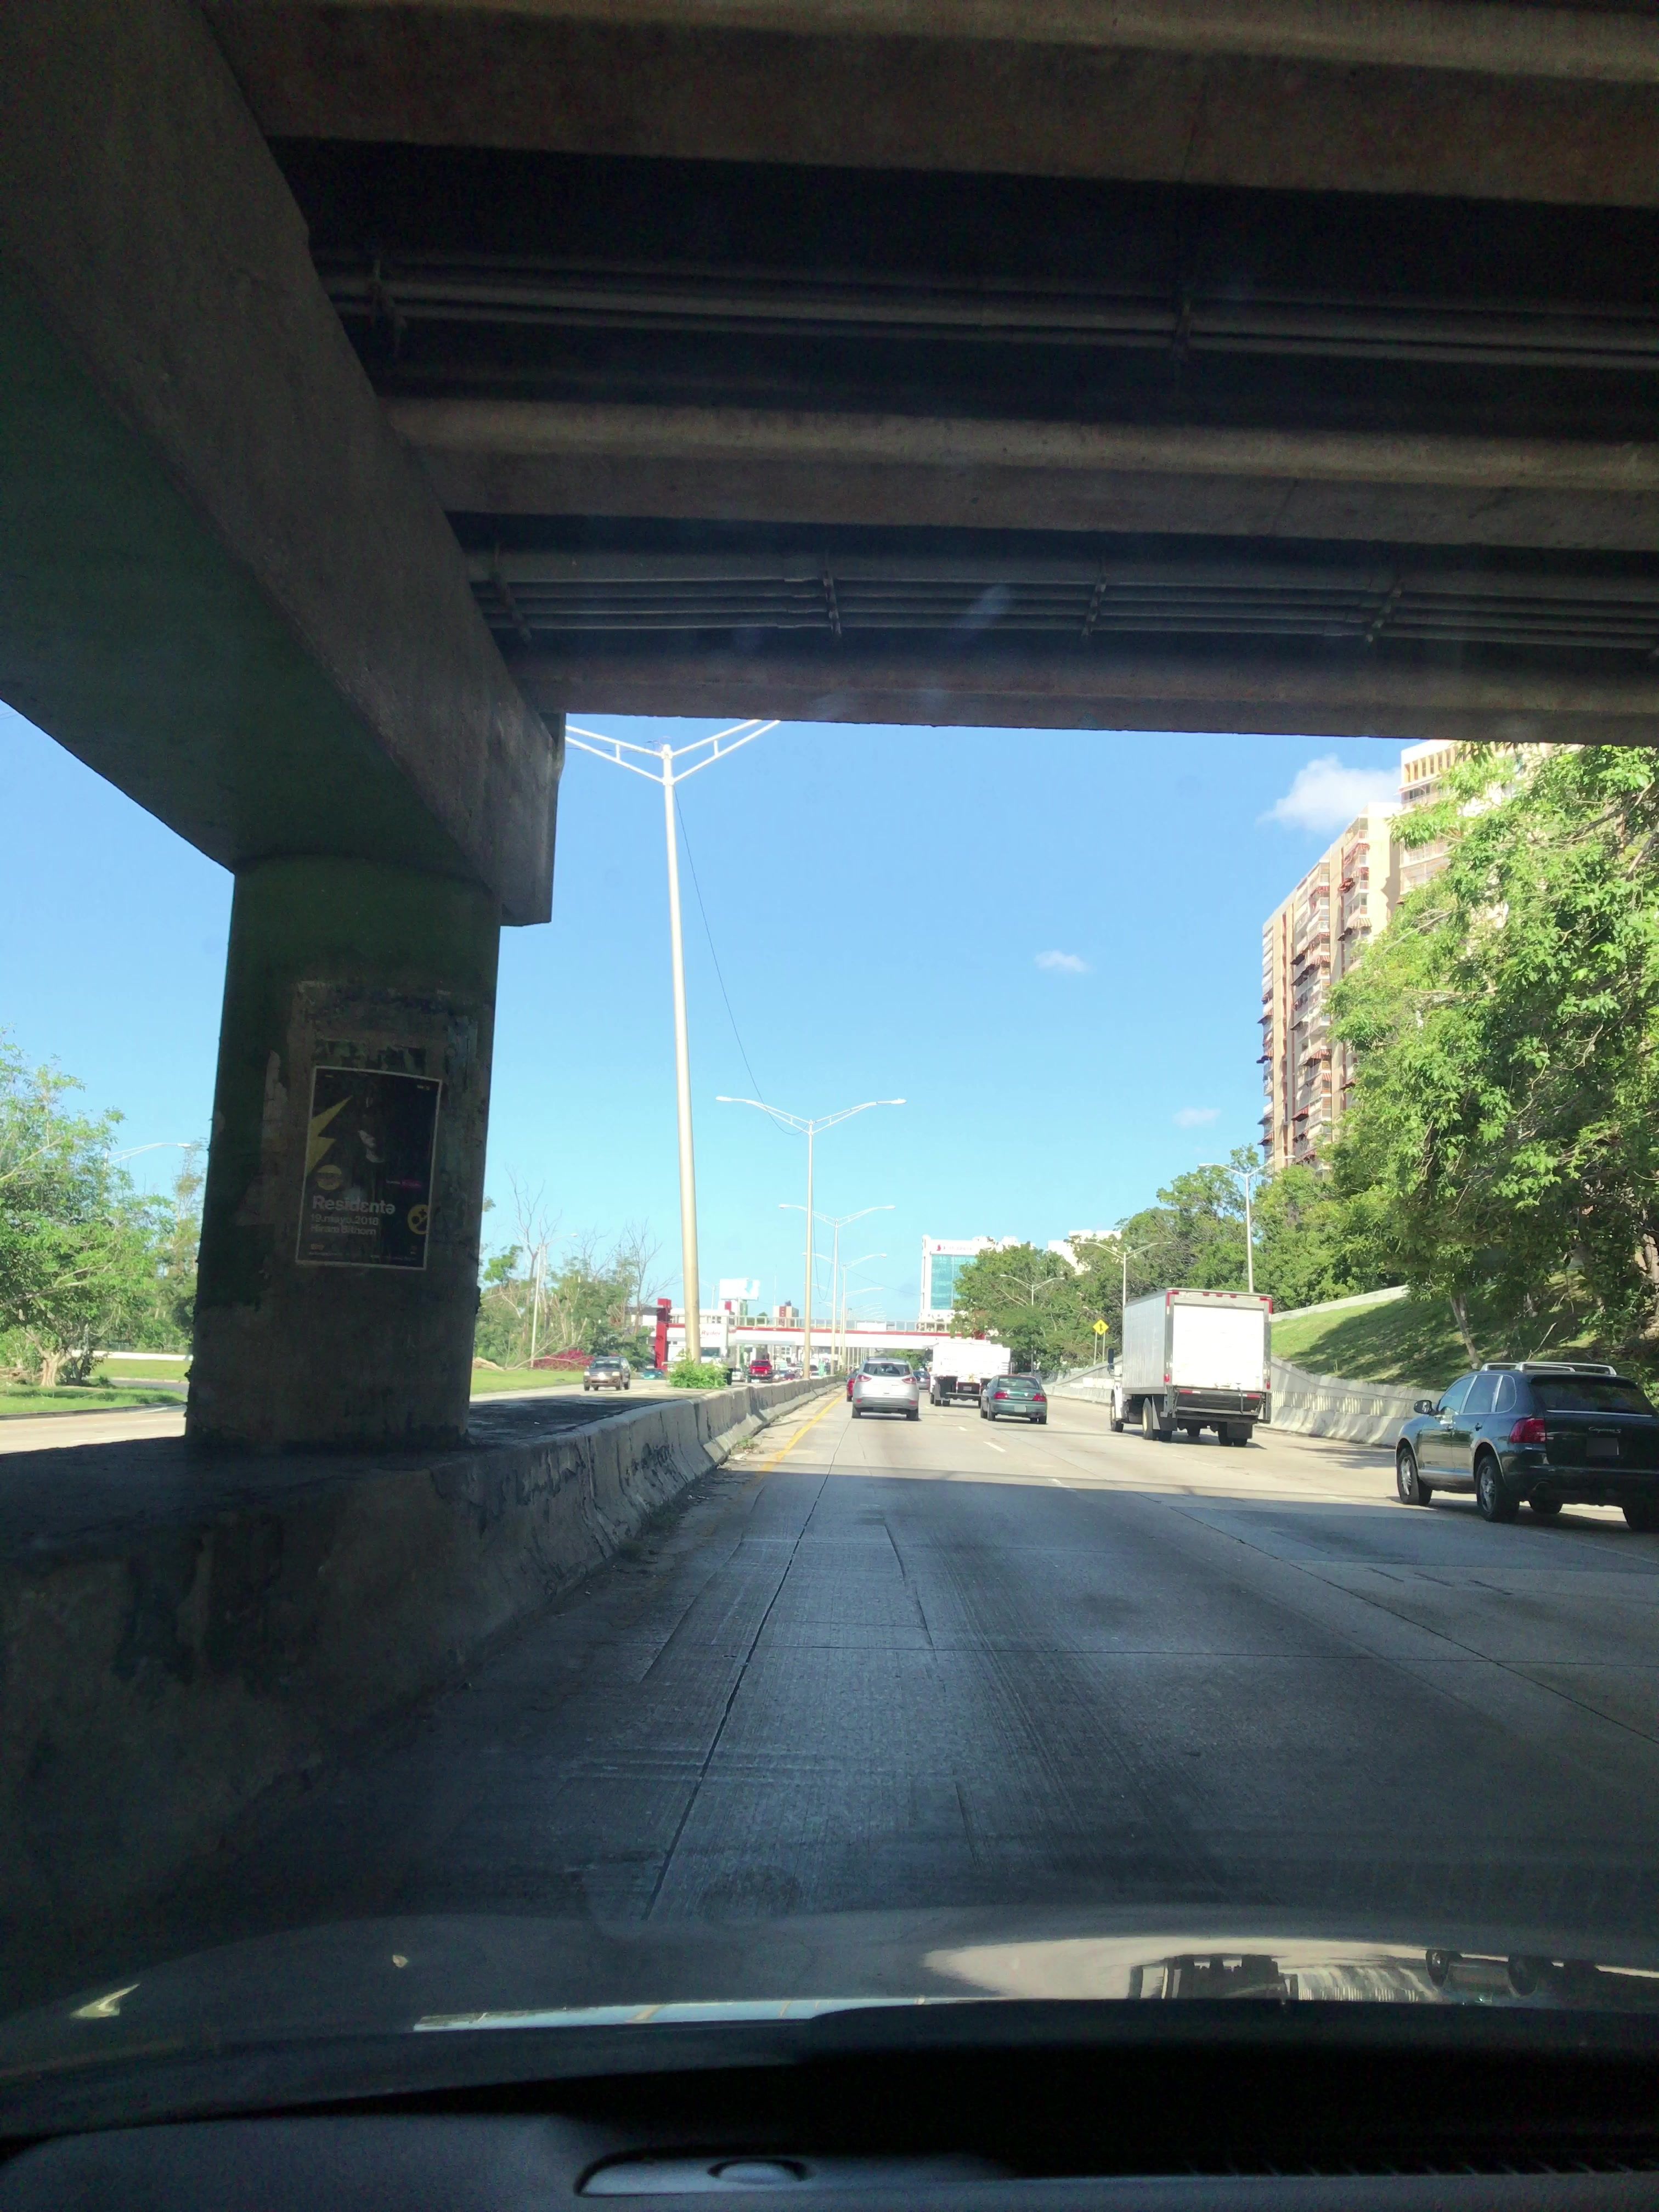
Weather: clear
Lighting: day
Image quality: good
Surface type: driving surface
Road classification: trunk, motorway
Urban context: urban centre
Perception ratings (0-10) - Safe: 2.23, Lively: 5.55, Beautiful: 1.02, Boring: 5.89, Depressing: 5.84, Wealthy: 0.55